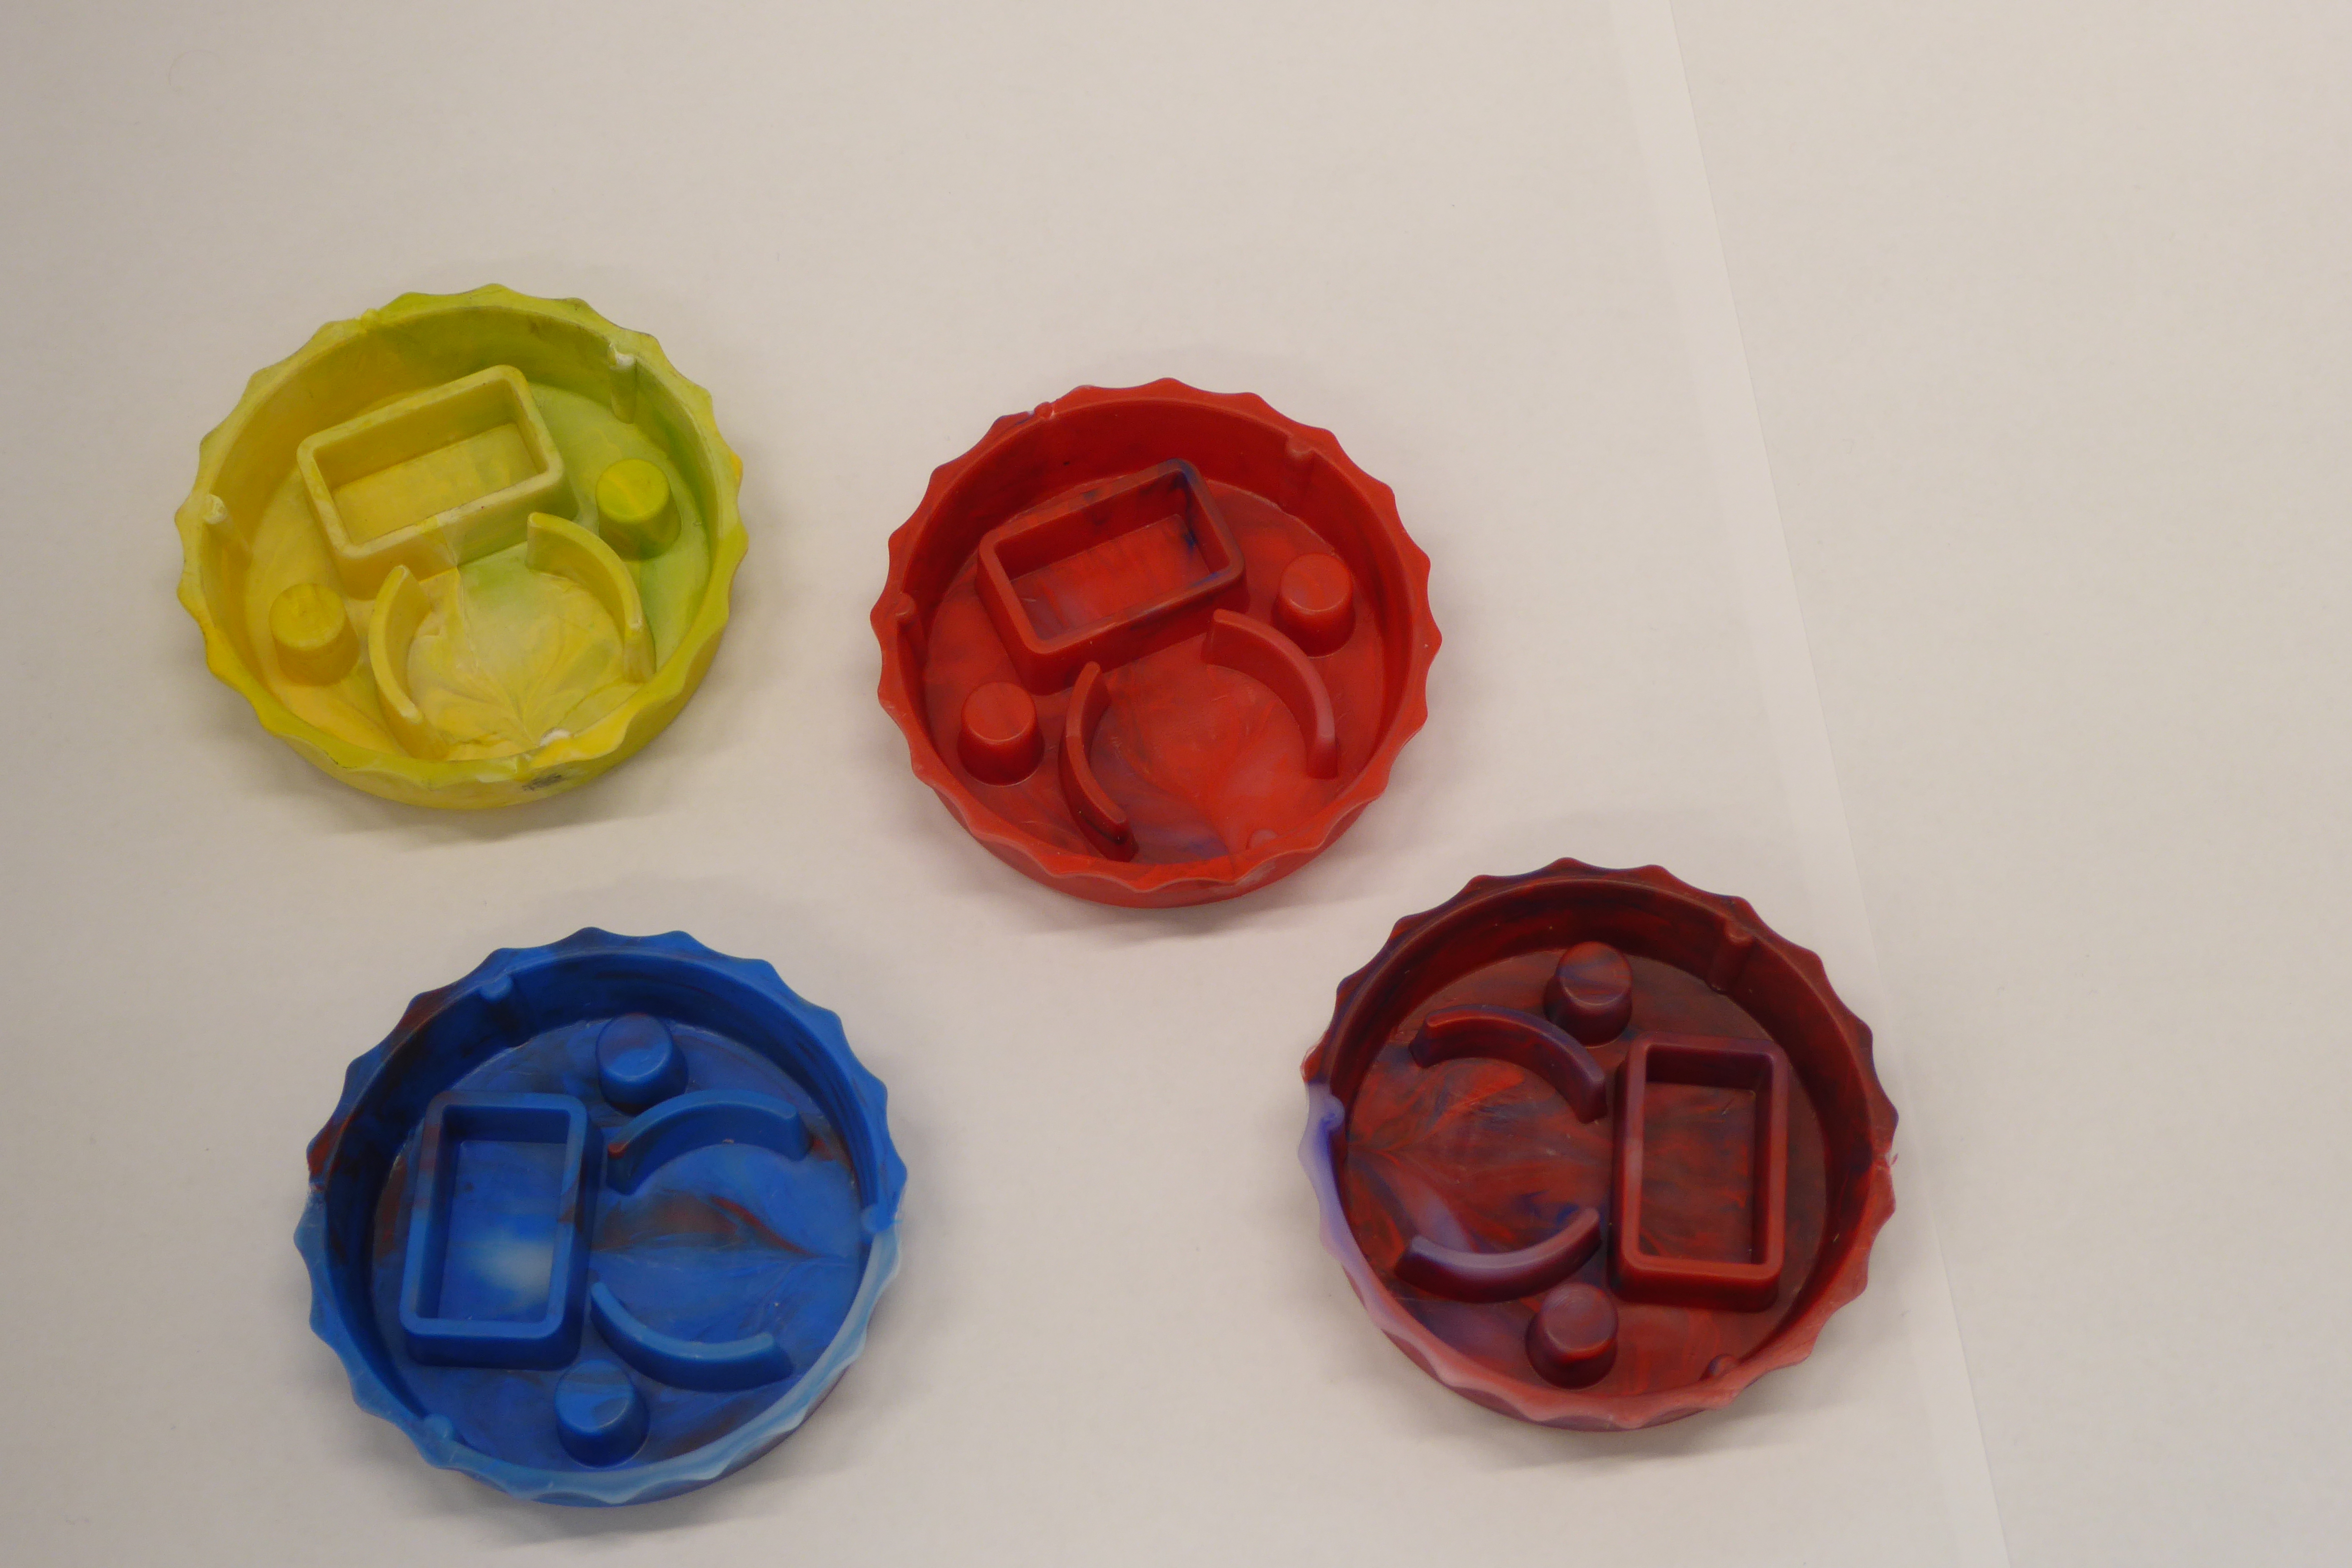
Label: Bottle Opener - Cover